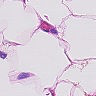
Metastatic tissue present: no